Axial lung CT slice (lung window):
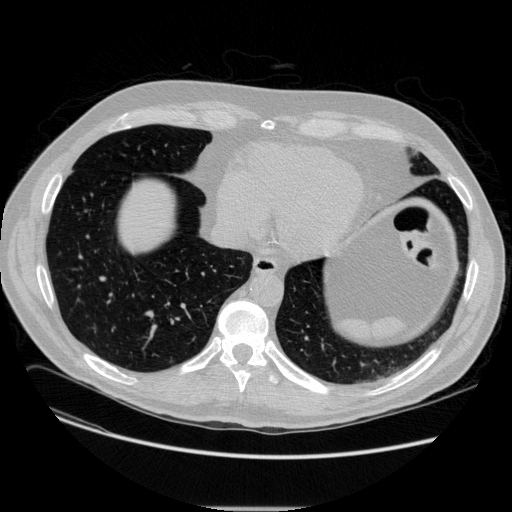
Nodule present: no